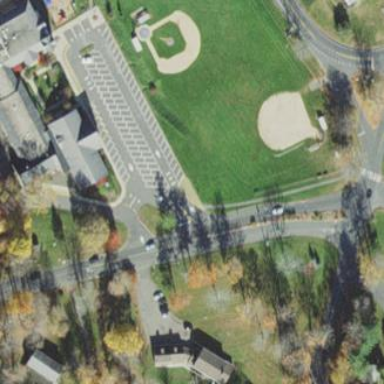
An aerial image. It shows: Baseball pitch for leisure and sports activities.